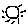
Label: sun